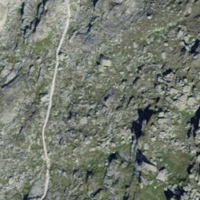
EUNIS habitat code: 48
Species observed at this site:
Achillea nana
Capra ibex